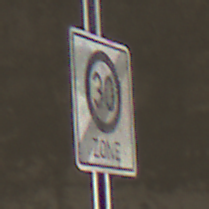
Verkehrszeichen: EndeZone30
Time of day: Midday
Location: Roofed (Tunnel)
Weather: NotSpecified
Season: NotSpecified
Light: Natural